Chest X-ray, PA view. Patient: 35 years old, sex F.
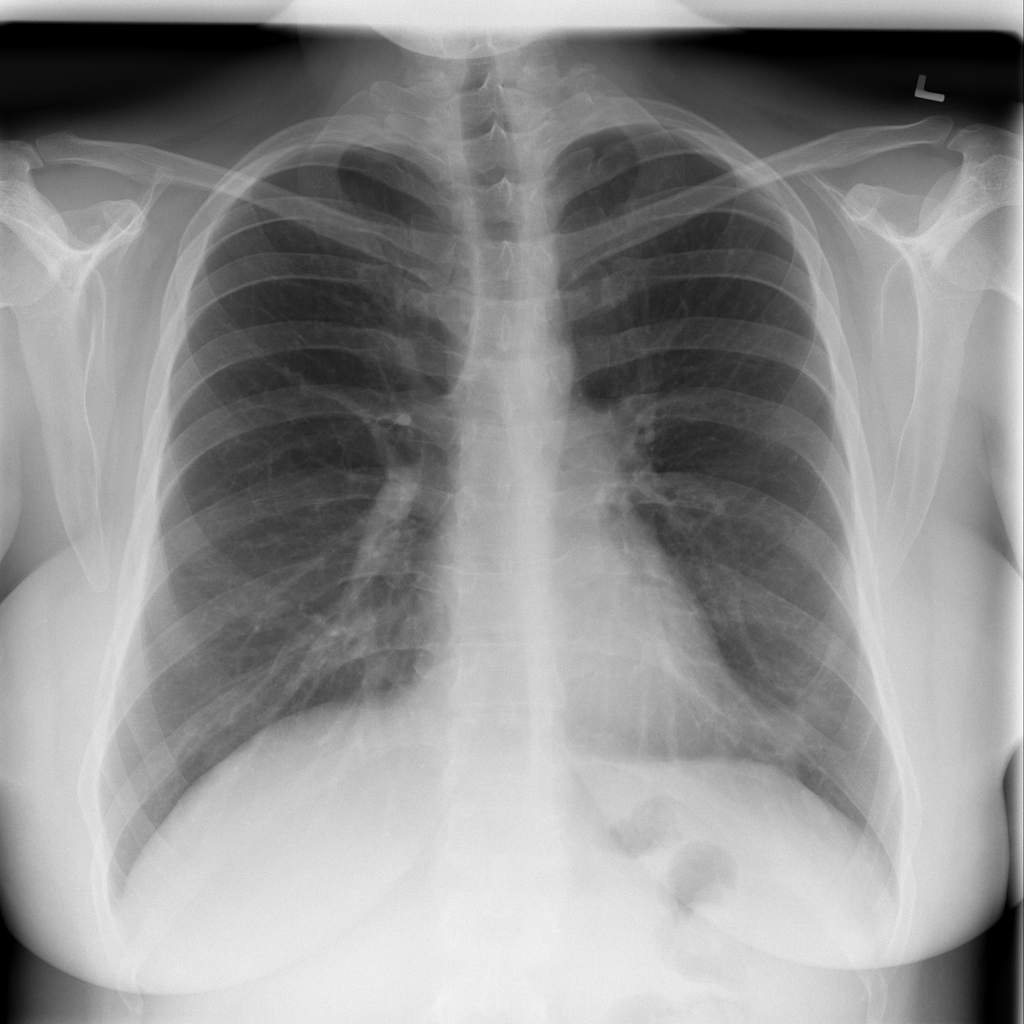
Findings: No Finding